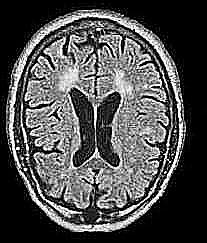
Label: notumor